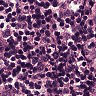
Metastatic tissue present: no